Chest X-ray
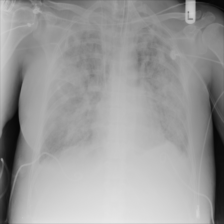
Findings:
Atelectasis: negative
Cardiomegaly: negative
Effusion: positive
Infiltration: positive
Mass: negative
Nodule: negative
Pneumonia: negative
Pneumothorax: negative
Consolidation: negative
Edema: negative
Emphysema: negative
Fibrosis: negative
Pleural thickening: negative
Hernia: negative